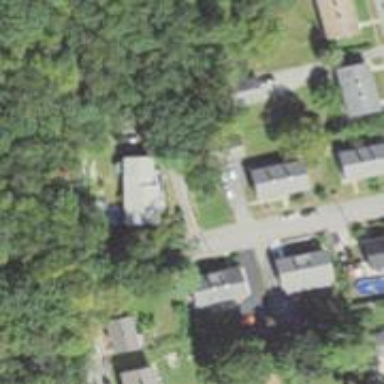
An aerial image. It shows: Residential driveway used as service road.